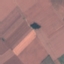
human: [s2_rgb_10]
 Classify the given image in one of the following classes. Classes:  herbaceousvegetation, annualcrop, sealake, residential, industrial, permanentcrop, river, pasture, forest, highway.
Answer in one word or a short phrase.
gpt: AnnualCrop